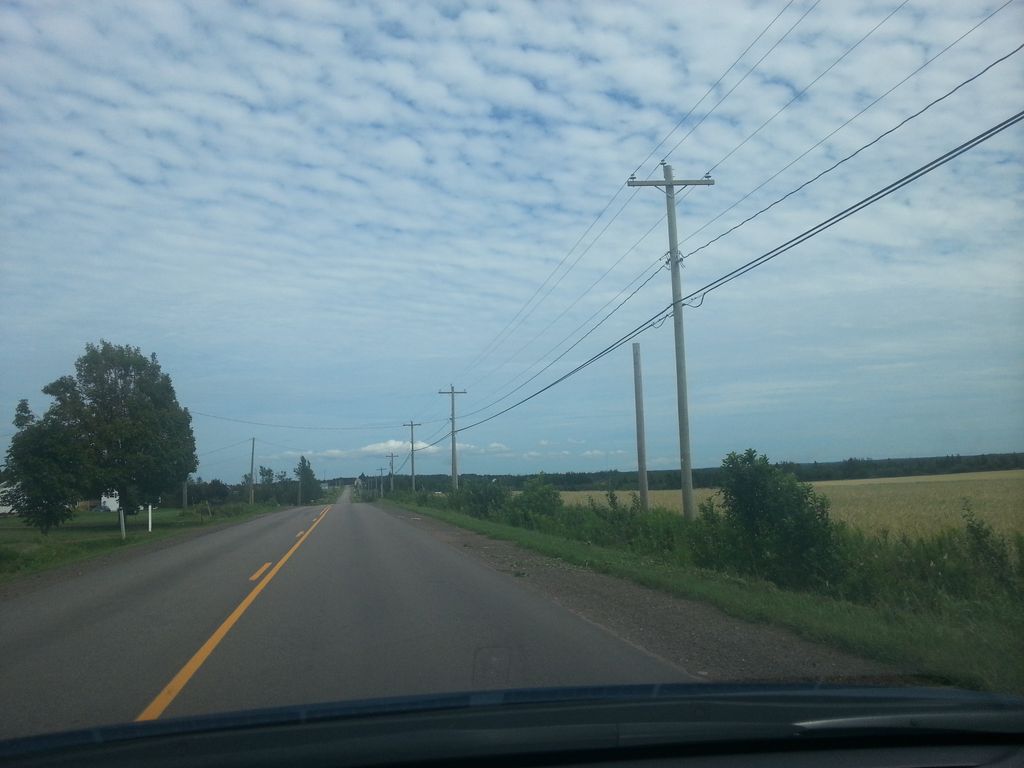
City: charlottetown